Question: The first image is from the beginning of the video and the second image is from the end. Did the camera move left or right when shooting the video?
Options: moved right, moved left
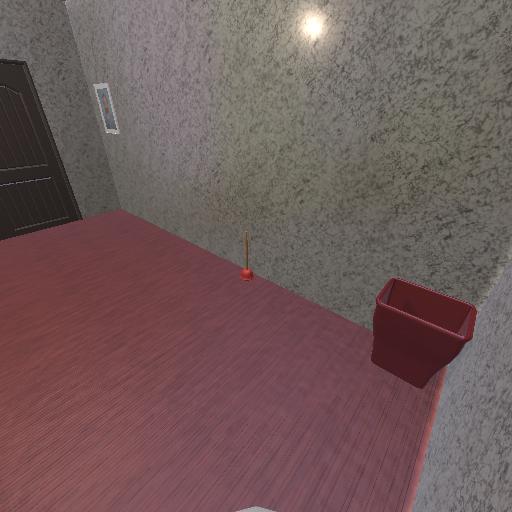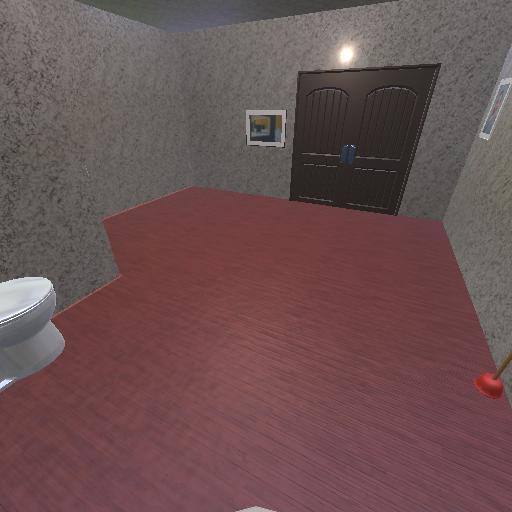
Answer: moved right